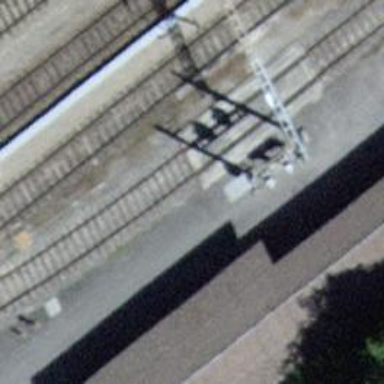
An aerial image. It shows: Single-track electrified railway yard with contact line electrification.